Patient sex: M
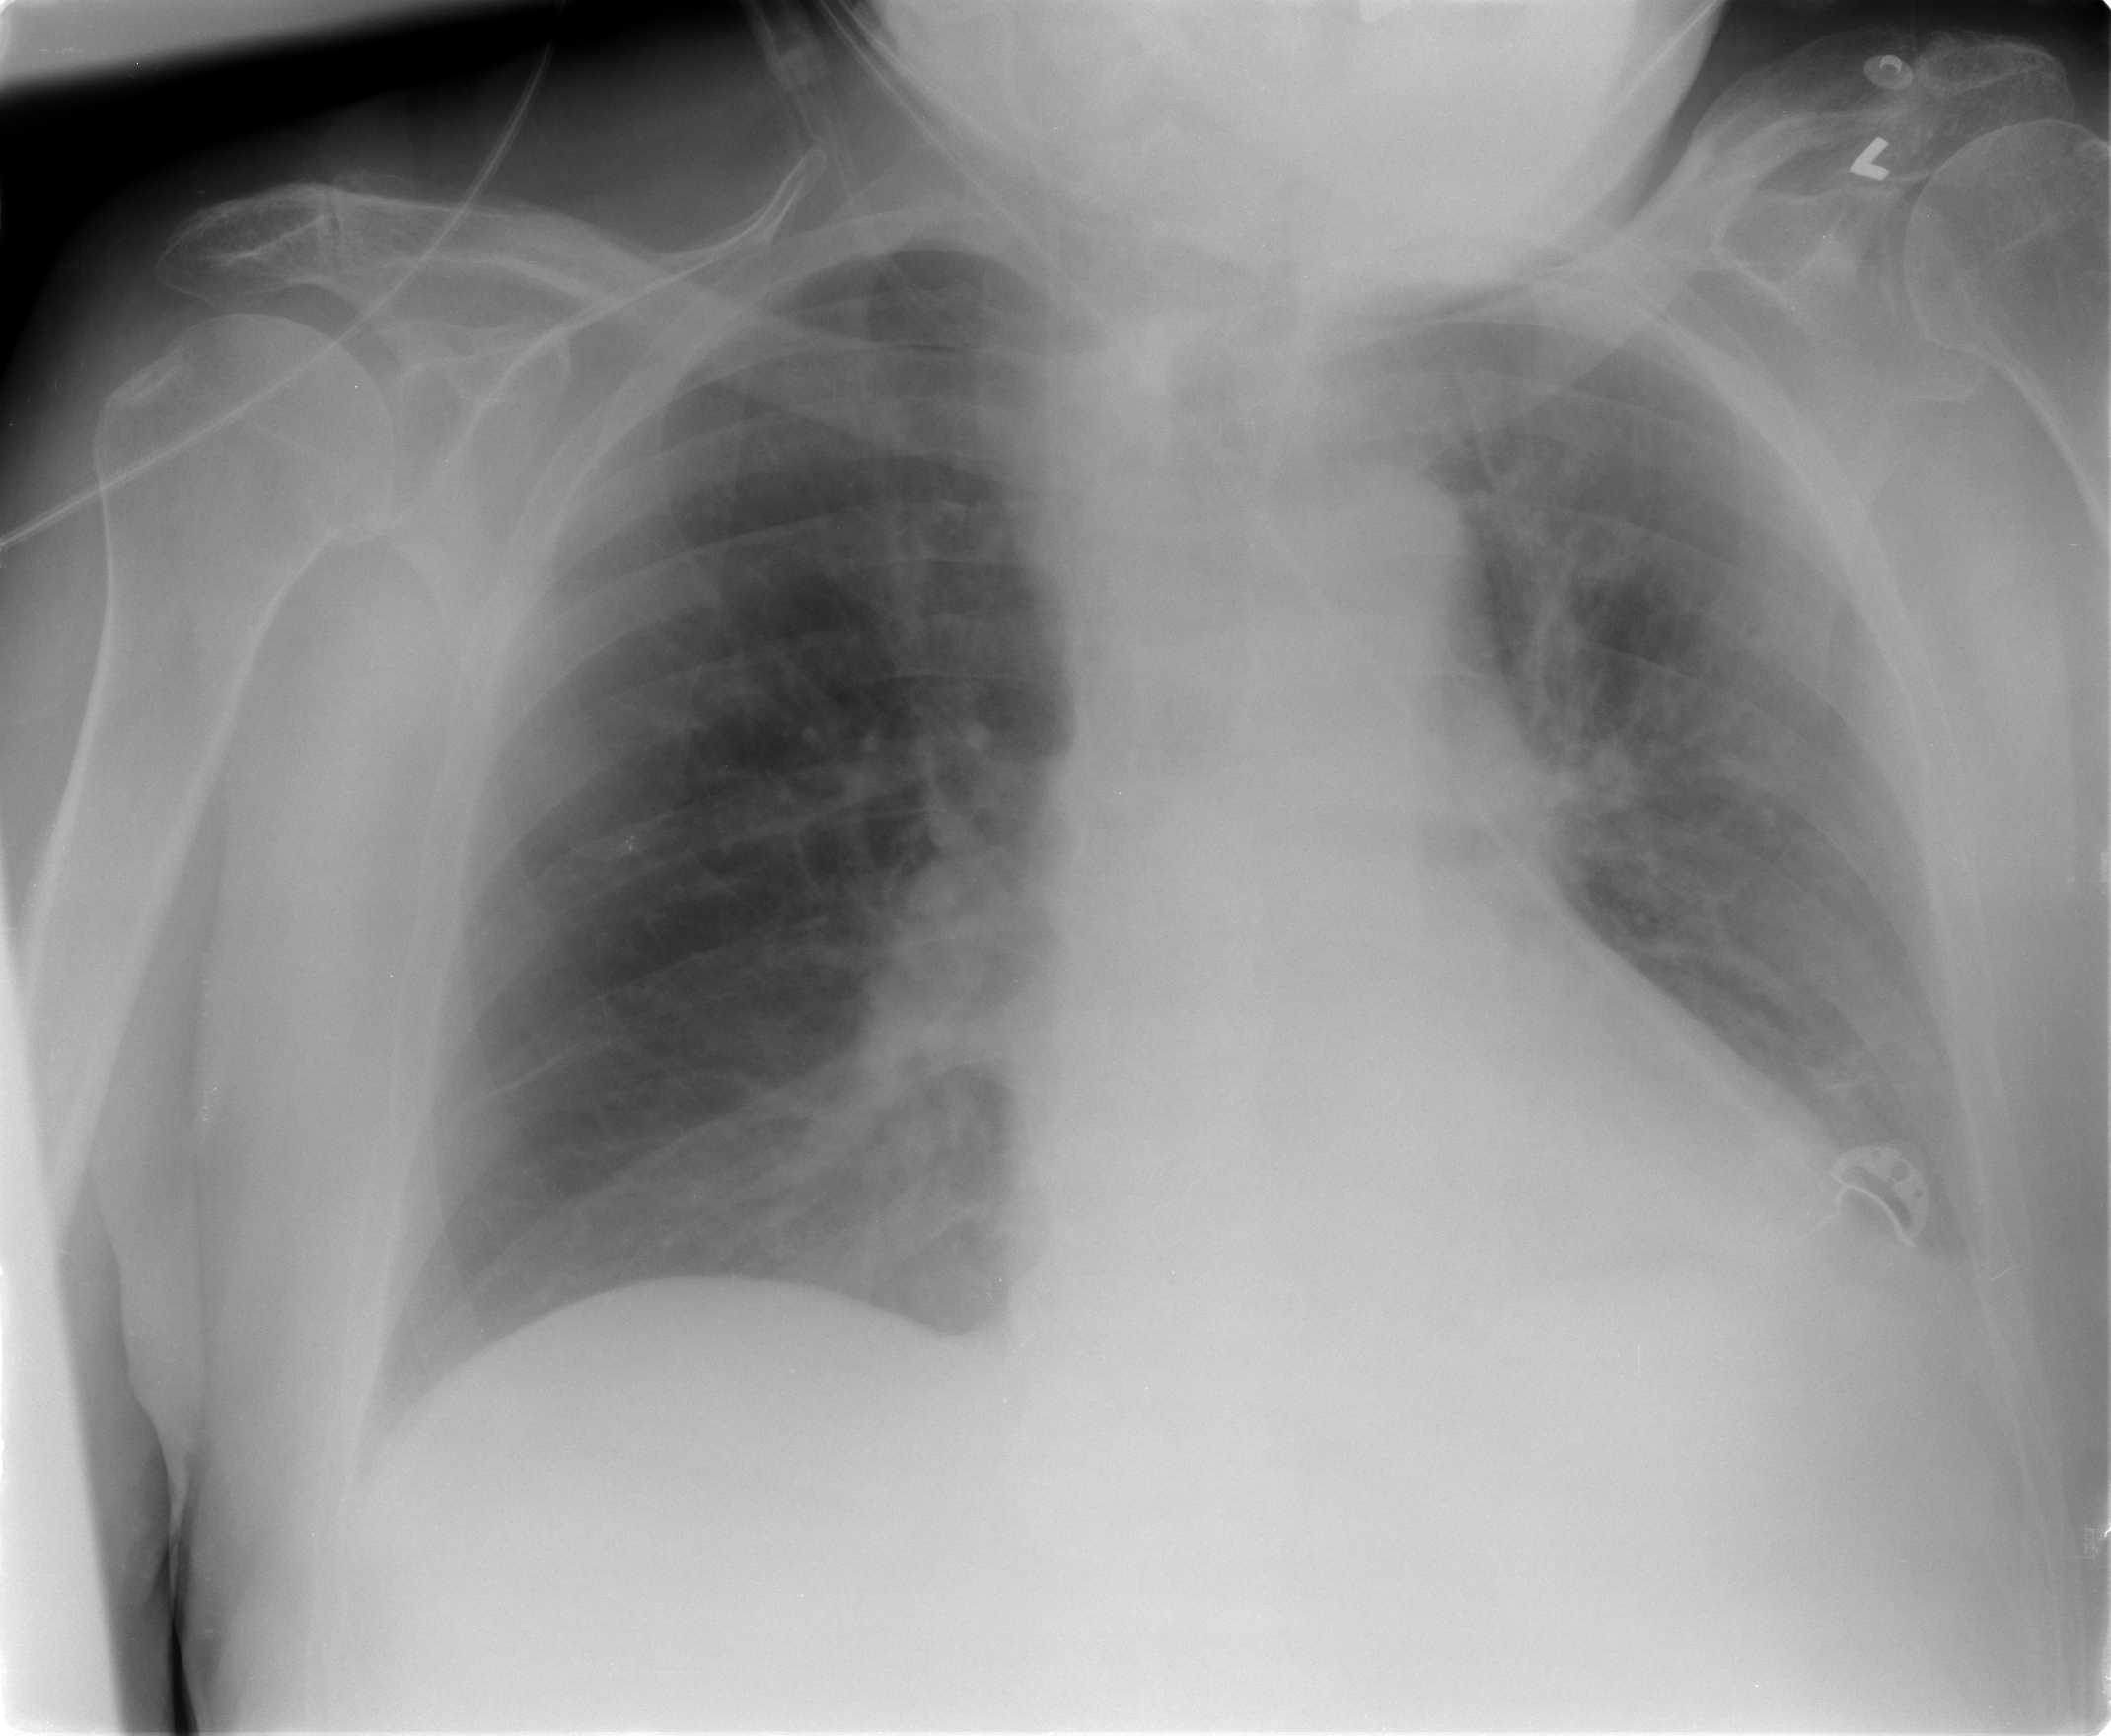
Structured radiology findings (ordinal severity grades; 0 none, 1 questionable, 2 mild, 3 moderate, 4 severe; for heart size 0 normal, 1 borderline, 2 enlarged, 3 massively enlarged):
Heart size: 1
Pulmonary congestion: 0
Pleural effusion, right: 0
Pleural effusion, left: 2
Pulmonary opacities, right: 0
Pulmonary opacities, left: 0
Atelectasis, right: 0
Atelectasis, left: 2